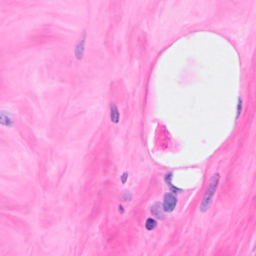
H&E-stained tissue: Breast